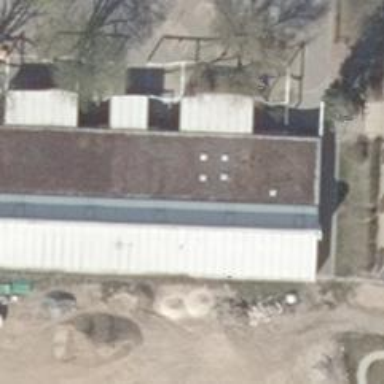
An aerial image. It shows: Flat-roofed school building.